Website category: movie
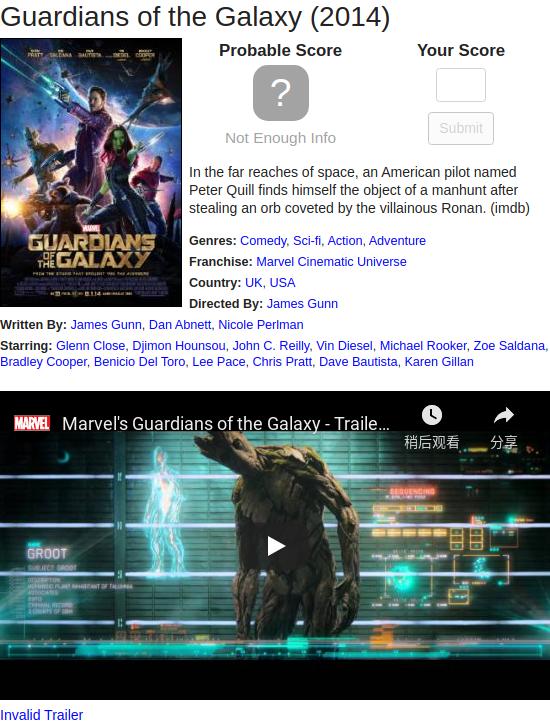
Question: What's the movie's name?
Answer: Guardians of the Galaxy

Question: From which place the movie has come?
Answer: UK

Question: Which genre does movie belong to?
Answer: Comedy

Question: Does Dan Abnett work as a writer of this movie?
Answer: yes

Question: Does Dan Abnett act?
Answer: no

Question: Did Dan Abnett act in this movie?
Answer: no

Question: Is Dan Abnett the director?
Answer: no

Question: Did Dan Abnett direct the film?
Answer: no

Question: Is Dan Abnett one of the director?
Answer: no

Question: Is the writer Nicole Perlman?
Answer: yes

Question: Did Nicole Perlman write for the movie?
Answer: yes

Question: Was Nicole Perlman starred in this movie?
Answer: no

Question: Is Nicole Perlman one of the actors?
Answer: no

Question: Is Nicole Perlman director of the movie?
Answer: no

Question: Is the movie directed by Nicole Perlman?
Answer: no

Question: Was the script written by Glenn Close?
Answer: no

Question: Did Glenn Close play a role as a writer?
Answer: no

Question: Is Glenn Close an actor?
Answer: yes

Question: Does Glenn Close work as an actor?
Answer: yes

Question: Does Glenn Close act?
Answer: yes

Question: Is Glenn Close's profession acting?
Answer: yes

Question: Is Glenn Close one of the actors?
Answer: yes

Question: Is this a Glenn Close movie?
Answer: no

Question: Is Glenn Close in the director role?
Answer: no

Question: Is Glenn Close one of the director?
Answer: no

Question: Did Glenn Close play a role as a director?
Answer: no

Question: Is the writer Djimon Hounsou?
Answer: no

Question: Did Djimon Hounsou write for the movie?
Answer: no

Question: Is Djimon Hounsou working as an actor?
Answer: yes

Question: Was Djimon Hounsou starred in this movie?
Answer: yes

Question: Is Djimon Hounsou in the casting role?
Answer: yes

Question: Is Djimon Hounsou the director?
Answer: no

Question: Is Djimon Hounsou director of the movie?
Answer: no

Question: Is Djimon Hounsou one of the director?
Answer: no

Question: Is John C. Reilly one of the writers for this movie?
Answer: no

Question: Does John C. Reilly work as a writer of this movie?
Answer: no

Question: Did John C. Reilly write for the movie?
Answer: no

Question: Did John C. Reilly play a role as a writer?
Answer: no

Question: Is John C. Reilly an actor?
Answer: yes

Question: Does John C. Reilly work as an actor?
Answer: yes

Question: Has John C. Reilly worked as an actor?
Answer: yes

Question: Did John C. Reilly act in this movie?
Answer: yes

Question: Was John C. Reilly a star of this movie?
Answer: yes

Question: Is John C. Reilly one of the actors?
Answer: yes

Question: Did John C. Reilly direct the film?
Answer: no

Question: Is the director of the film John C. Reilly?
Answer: no

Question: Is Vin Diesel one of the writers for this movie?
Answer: no

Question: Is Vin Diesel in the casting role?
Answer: yes

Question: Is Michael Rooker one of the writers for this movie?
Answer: no

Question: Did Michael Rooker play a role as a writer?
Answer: no

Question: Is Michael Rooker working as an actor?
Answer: yes

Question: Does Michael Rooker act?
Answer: yes

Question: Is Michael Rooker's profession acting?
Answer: yes

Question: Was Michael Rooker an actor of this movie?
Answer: yes

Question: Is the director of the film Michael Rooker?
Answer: no

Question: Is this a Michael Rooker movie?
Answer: no

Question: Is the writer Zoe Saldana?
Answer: no

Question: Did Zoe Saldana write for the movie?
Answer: no

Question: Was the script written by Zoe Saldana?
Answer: no

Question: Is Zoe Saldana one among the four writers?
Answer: no

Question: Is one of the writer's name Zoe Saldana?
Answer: no

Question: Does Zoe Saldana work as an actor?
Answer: yes

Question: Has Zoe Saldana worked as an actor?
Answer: yes

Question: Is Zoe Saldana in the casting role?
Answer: yes